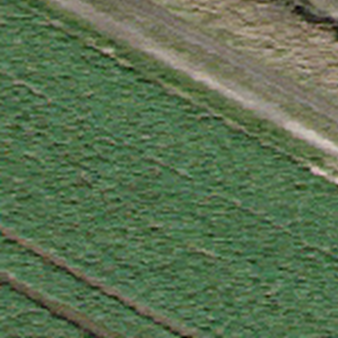
Label: other